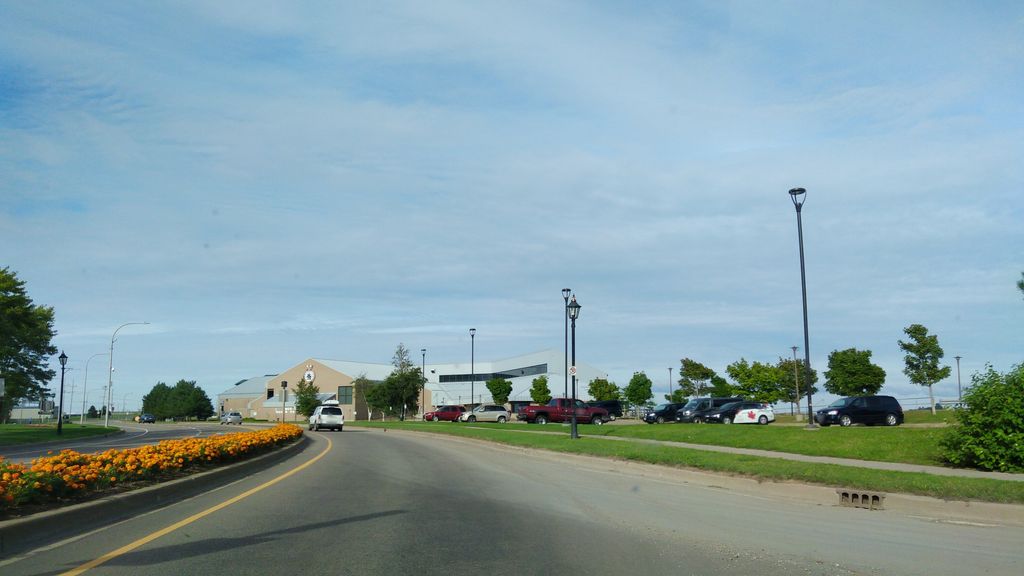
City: charlottetown